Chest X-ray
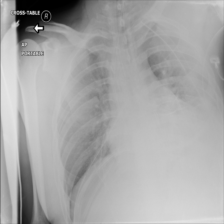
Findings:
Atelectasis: negative
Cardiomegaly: negative
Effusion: negative
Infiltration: negative
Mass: negative
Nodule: negative
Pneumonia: negative
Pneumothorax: negative
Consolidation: negative
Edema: negative
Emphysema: negative
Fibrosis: negative
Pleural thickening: negative
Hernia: negative